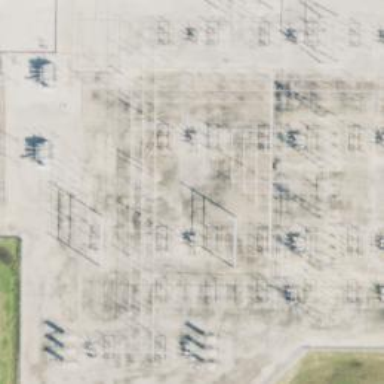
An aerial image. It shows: Switch for power supply.